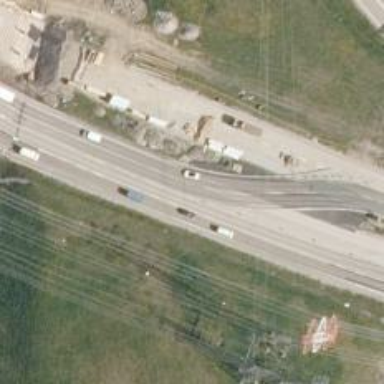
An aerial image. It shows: Asphalt motorway link.